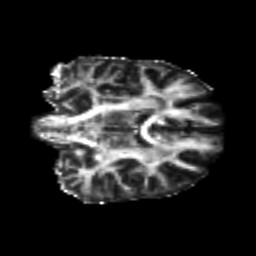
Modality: FA
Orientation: coronal
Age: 25
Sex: female
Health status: healthy
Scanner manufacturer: philips
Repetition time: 7.386 s
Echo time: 0.08599 s